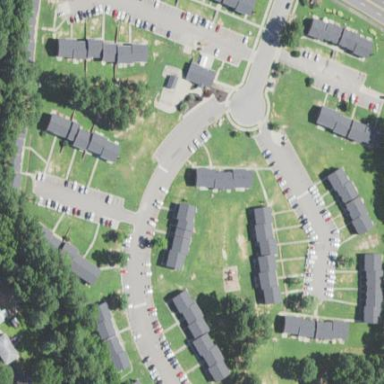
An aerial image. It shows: Residential area within neighborhood.